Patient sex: F
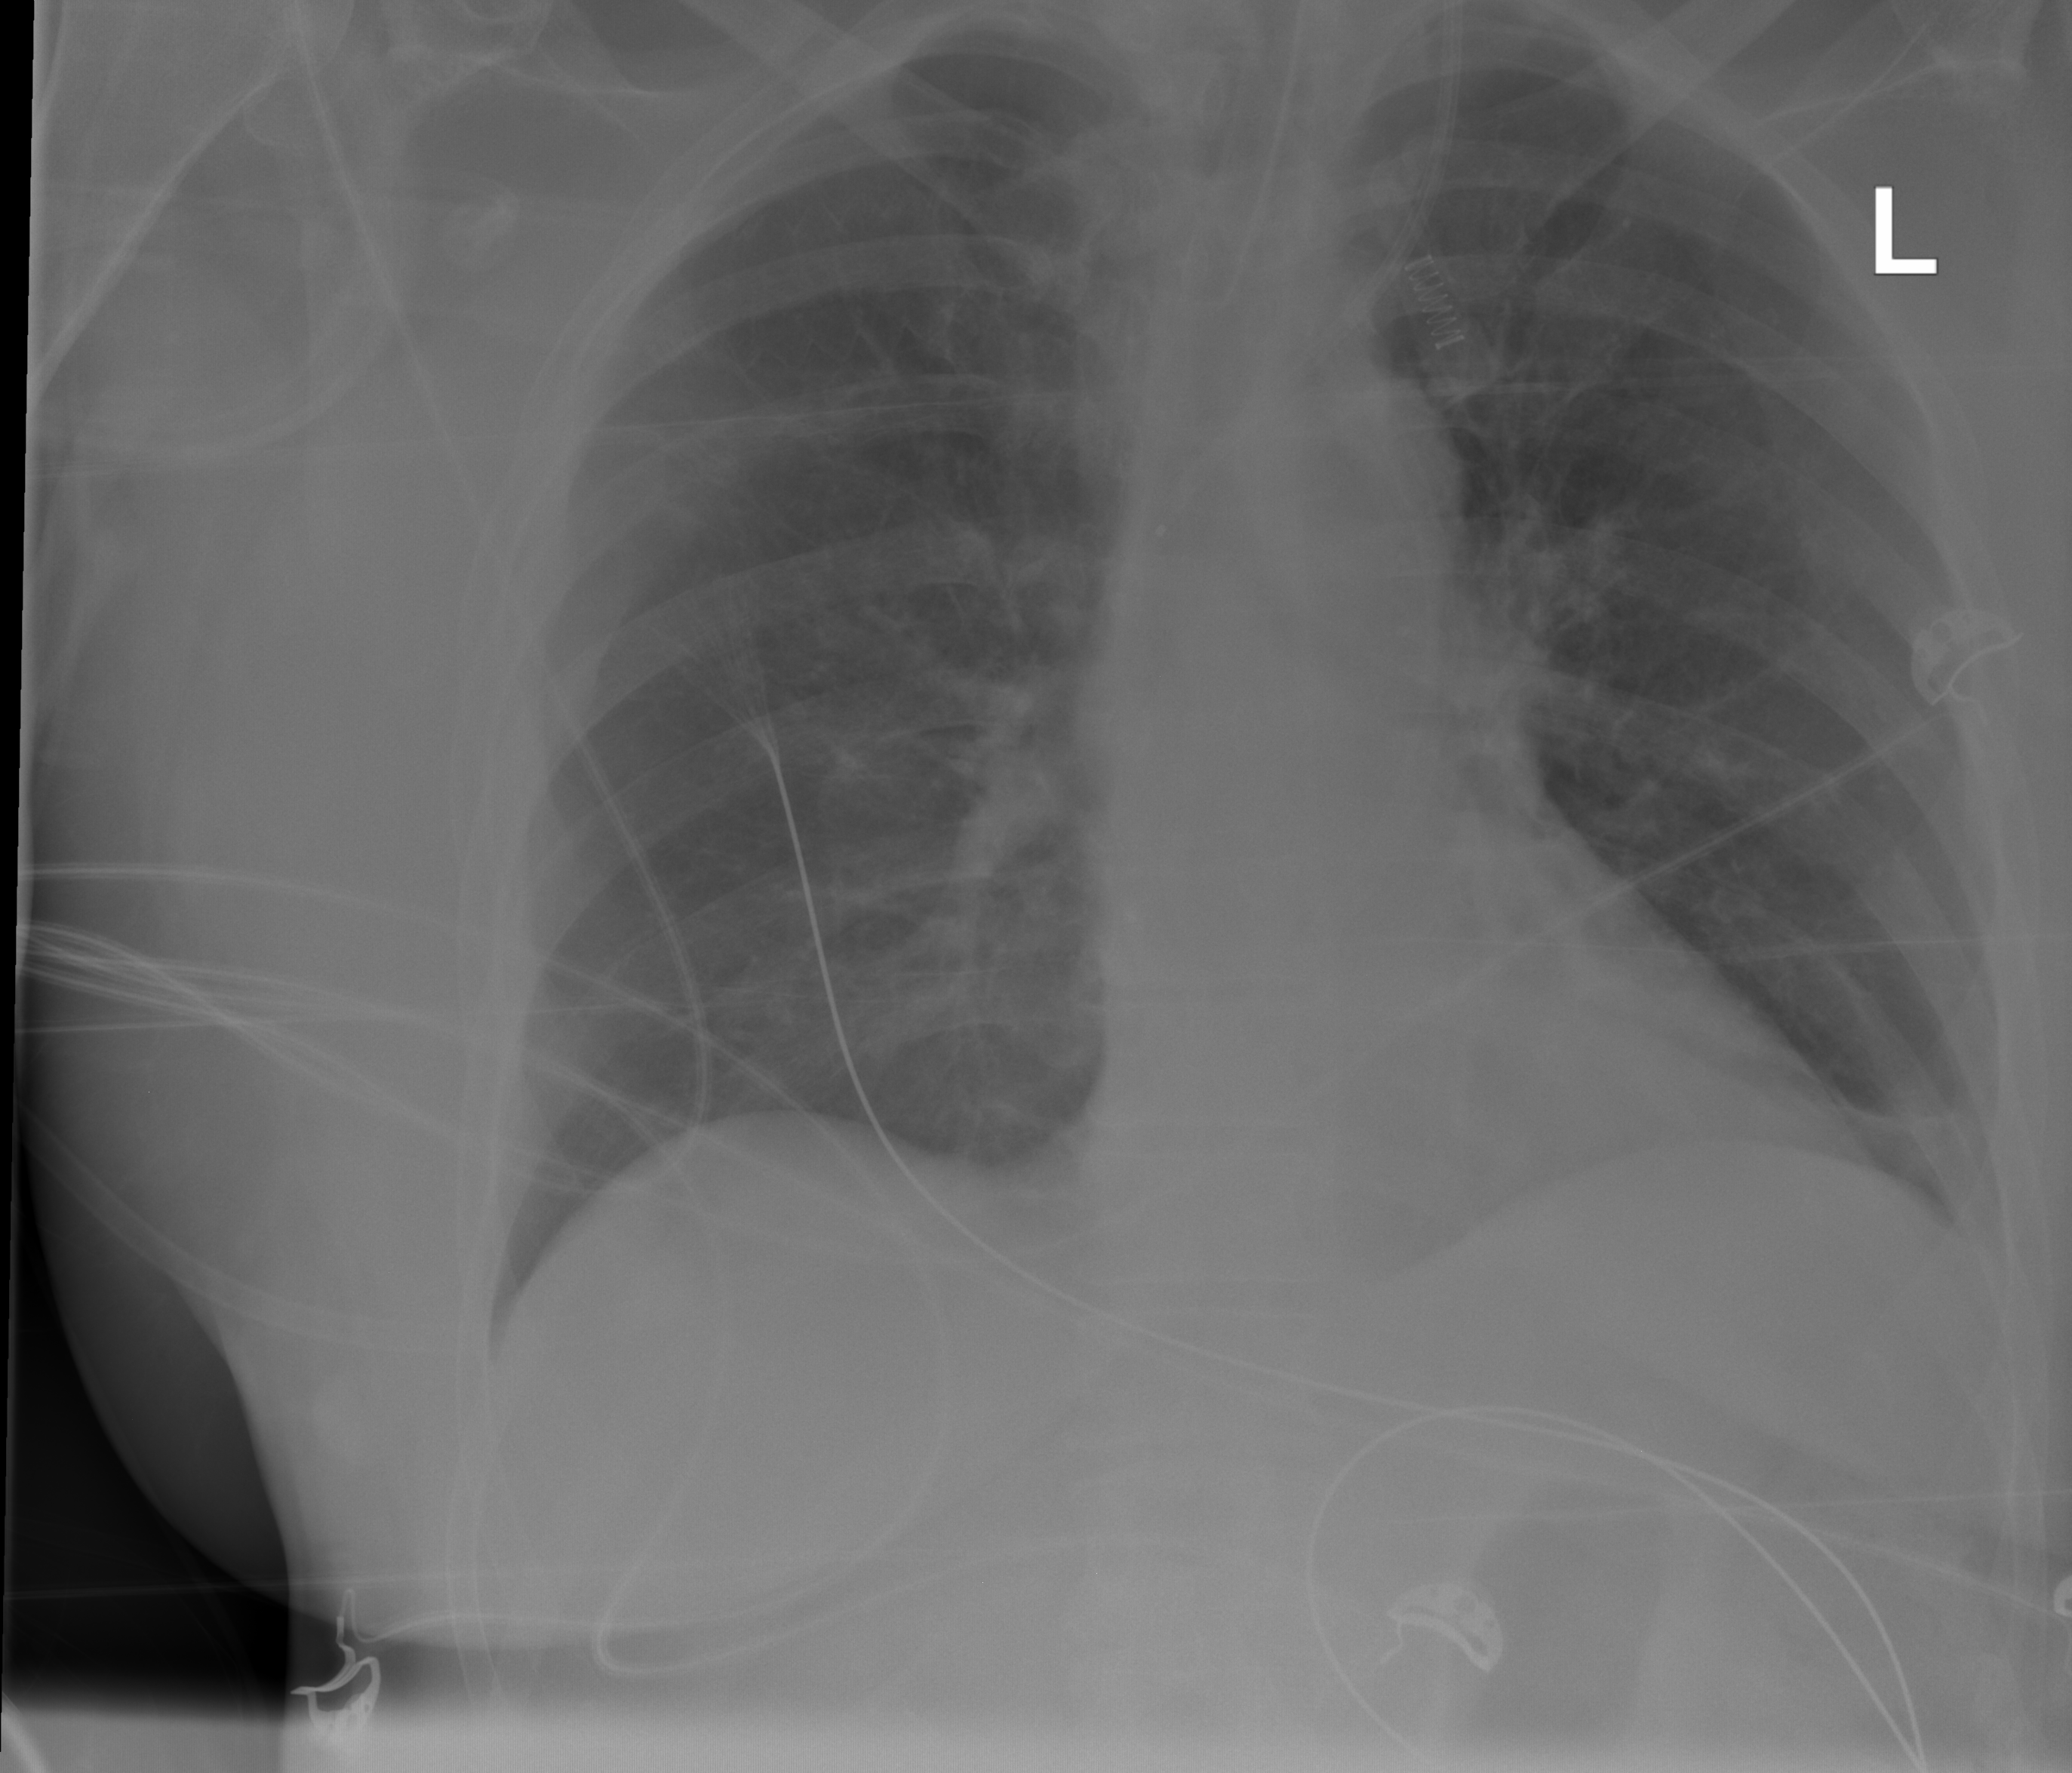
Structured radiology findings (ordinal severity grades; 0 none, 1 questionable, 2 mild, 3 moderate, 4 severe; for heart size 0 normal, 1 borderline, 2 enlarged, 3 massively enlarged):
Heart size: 0
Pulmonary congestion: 0
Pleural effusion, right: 0
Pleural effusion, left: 0
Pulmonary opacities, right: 2
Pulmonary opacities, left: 2
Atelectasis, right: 0
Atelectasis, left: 1